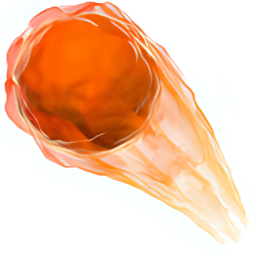
Name: comet
Emoji: ☄
Group: Travel & Places
Sub-group: sky & weather